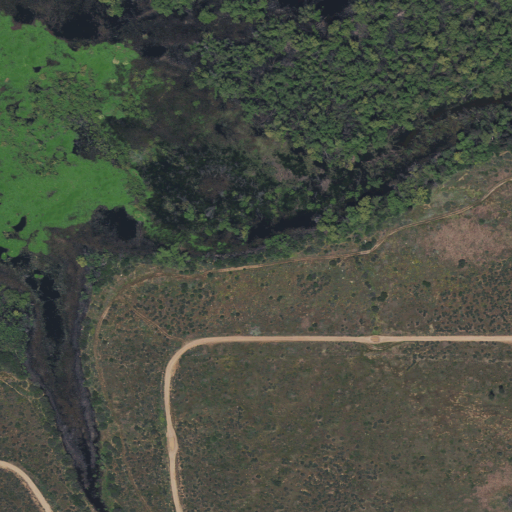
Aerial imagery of valley in California named Jamul Valley containing shrub, woody wetlands, grassland, herbaceous wetlands, and low intensity development